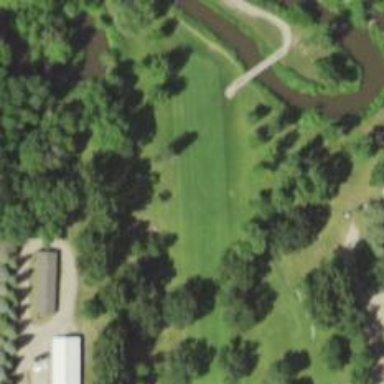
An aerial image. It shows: Golf hole.